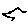
Label: square